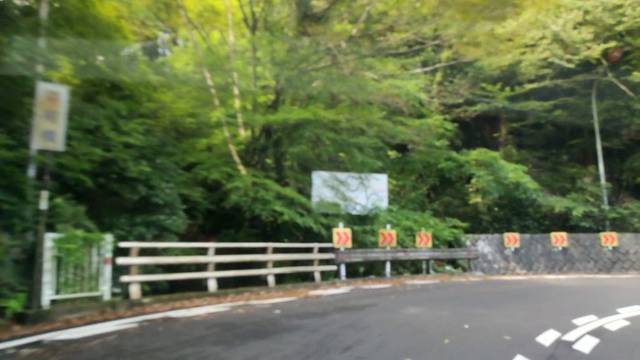
Region: Japan
Coordinates: 35.239, 139.05